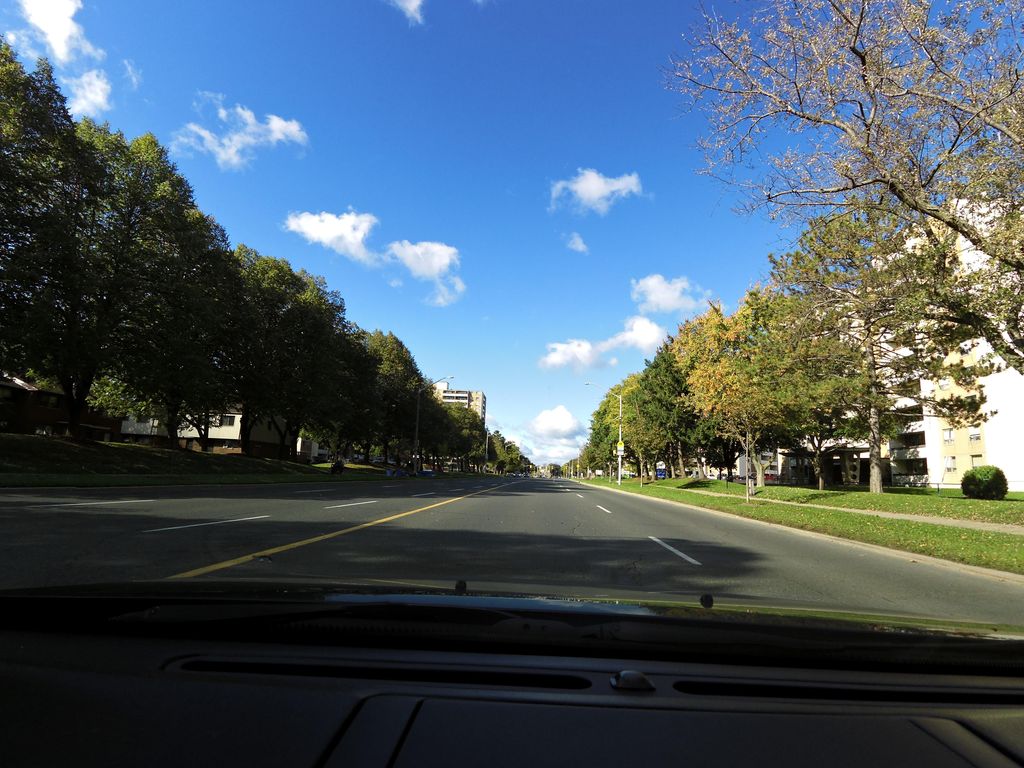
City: hamilton